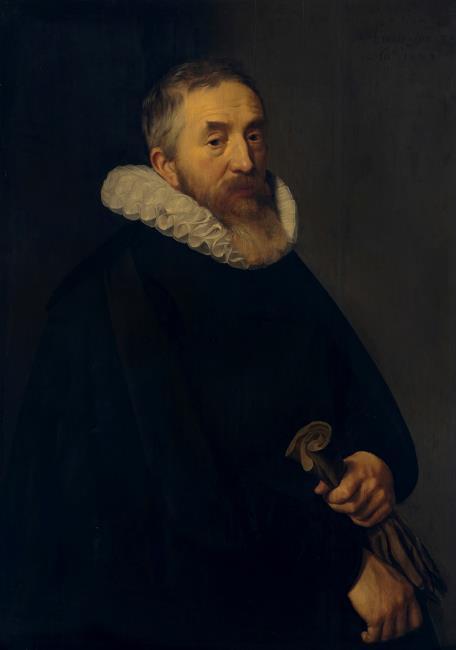
Title: Portrait of a 70 year old man
Artist: attributed to Nicolaes Eliasz. Pickenoy
Earliest date: 1623
Latest date: 1623
Genre: painting
Iconography: Gloves
Keywords: man's portrait, old man, three-quarter length, head to the right, body facing right, standing (position), facing front, glove/gloves in hand, beard, ruff 'à la confusion', mantle